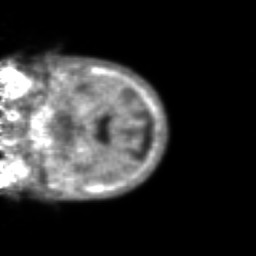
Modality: PET
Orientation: coronal
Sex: female
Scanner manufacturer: ge